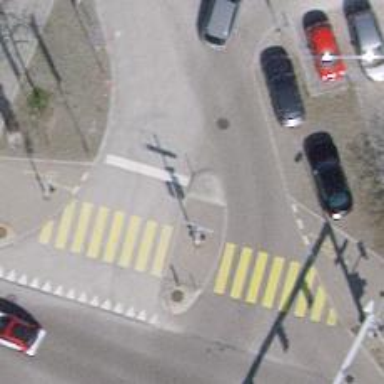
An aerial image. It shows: Road with traffic signals.